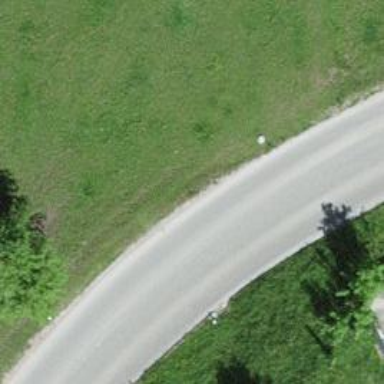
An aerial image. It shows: Tertiary road.